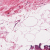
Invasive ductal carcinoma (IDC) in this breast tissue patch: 0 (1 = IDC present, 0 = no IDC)